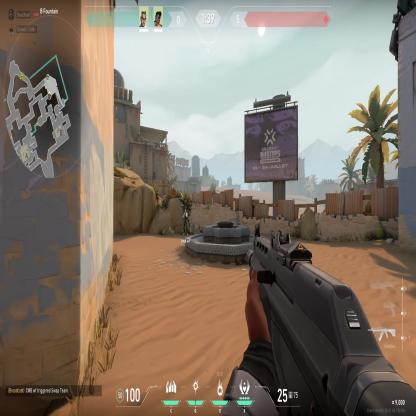
Label: teammate